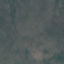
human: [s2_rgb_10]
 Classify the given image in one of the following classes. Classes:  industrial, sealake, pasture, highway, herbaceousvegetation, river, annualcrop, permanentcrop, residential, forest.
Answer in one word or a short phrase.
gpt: HerbaceousVegetation